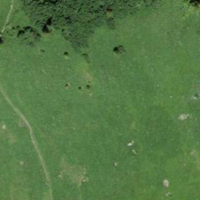
EUNIS habitat code: 23
Species observed at this site:
Ichthyosaura alpestris